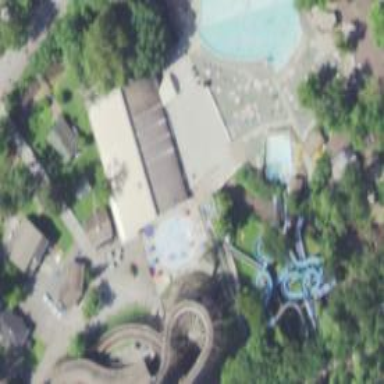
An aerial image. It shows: Artificial waterway featuring water slide attraction.